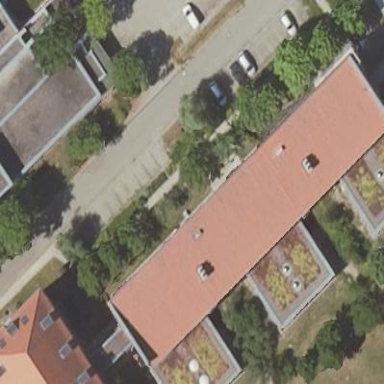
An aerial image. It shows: Office building.